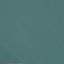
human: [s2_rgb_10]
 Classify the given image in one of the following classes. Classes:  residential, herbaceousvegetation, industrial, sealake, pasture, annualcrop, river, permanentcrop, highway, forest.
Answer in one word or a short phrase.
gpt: SeaLake